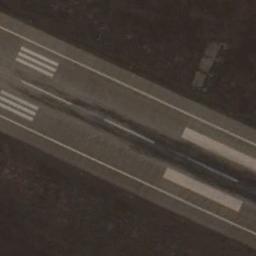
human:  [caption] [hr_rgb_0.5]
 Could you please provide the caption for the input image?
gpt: The runway goes through the lawn and several touchdown zone markings and aiming point markings are on the runway .

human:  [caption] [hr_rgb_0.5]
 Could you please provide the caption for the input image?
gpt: Next to the runway is brown bare ground with white short and thick markings on the runway .

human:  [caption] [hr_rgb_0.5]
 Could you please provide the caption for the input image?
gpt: The grass is on either side of the runway .

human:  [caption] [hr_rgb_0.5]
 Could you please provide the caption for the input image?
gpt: The runway is on the bare land .

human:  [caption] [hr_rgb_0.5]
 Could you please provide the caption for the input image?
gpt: There are green lawns beside the runway .